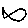
Label: fish